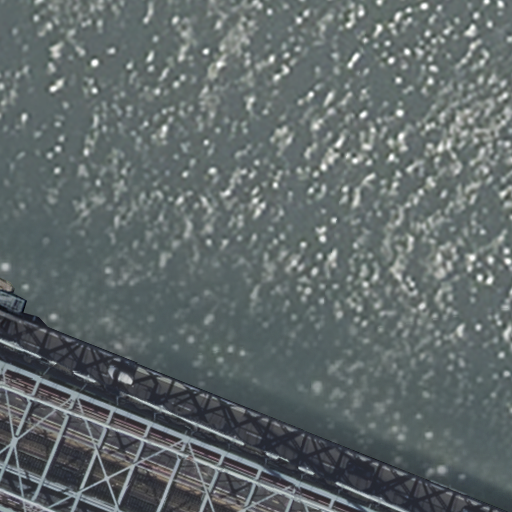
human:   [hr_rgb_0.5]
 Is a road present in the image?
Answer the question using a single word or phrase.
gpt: yes

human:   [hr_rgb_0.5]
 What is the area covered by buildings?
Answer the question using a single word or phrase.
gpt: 0m2

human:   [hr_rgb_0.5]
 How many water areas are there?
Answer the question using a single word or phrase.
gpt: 1

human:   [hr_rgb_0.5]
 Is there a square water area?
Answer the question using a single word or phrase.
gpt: no

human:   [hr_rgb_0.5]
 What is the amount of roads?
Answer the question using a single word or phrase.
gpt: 5

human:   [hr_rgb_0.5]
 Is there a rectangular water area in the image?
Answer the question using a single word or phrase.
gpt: yes

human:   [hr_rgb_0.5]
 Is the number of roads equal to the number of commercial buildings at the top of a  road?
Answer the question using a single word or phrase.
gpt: no

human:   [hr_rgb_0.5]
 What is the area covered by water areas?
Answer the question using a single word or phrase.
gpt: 10607m2

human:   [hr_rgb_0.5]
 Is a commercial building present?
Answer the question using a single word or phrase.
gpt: no

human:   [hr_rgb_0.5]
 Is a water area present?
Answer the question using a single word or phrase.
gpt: yes

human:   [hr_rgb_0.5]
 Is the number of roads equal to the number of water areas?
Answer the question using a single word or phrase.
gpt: no

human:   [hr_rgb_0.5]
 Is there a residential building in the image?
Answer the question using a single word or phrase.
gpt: no

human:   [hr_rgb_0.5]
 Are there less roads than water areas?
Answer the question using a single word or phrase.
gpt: no

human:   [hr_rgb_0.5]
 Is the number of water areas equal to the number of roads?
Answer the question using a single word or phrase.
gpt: no

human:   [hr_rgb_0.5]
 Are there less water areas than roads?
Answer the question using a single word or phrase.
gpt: yes

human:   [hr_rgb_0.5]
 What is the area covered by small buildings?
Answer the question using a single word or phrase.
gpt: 0m2

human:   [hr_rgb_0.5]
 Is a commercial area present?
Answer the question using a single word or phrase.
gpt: no

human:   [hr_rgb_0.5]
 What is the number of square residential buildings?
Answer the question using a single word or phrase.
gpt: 0

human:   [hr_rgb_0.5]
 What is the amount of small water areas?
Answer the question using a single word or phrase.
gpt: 0

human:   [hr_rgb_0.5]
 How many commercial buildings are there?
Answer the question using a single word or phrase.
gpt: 0

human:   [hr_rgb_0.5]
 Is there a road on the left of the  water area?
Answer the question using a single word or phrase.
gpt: yes

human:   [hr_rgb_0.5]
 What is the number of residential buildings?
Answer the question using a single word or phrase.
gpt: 0

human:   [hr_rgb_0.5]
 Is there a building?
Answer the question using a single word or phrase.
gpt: no

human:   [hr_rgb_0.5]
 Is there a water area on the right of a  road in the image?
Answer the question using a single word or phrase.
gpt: no

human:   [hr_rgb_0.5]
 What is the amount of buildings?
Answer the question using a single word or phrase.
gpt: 0

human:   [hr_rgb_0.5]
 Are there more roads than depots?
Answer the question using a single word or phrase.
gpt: yes

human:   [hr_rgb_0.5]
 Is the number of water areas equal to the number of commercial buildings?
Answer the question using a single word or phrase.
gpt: no

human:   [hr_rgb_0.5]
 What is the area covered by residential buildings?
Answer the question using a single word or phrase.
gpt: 0m2

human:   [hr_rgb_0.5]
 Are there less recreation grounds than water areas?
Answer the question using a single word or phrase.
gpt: yes

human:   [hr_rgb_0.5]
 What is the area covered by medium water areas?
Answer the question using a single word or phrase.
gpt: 0m2

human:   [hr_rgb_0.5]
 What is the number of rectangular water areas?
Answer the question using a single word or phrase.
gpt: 1

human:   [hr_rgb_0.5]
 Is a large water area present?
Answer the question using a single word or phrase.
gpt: yes

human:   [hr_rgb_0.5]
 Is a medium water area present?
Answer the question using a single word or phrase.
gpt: no

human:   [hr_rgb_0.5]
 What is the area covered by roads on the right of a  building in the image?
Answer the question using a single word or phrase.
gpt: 0m2

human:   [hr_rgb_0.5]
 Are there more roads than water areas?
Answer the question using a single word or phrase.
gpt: yes

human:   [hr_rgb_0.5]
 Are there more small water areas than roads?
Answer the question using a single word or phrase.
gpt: no

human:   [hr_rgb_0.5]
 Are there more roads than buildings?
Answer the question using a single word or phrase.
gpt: yes

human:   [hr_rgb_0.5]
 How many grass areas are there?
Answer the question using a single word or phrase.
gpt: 0

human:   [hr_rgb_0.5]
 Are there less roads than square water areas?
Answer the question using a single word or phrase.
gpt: no

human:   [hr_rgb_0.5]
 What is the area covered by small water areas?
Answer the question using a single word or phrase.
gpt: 0m2

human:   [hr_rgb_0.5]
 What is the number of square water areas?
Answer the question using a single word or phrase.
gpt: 0

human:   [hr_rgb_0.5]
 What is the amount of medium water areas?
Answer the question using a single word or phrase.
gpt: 0

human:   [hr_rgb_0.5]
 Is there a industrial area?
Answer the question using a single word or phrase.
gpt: no

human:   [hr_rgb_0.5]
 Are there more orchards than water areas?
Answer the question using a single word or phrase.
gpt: no

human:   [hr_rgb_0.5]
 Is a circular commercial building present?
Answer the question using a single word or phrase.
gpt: no

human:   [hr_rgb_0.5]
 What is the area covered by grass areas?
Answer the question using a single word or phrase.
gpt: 0m2

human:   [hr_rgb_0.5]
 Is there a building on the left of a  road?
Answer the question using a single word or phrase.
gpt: no

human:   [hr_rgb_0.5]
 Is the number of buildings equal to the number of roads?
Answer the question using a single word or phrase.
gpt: no

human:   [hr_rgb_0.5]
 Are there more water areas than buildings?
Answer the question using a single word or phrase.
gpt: yes

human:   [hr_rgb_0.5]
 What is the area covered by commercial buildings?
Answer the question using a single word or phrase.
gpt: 0m2

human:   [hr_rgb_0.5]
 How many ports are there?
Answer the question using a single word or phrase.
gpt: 0

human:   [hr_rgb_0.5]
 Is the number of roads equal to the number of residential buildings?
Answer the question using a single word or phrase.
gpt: no

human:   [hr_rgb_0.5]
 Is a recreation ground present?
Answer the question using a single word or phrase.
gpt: no

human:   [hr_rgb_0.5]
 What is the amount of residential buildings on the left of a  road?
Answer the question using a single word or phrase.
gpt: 0

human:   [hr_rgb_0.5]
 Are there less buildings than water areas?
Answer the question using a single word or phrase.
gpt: yes

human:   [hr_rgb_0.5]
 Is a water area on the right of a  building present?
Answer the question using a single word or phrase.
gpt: no

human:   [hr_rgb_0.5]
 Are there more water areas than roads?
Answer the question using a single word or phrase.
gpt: no

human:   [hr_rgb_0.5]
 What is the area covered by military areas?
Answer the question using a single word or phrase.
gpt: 0m2

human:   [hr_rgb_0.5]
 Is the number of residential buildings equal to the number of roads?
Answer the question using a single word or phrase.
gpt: no

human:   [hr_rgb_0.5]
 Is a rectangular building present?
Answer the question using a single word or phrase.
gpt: no

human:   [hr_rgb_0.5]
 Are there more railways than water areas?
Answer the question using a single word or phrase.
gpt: no

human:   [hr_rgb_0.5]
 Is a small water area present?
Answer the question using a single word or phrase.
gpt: no

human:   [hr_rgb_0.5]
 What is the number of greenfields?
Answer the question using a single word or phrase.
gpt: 0

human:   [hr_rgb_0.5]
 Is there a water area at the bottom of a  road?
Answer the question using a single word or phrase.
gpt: no